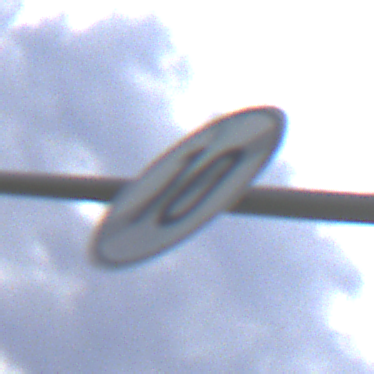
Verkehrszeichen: EndeGeschwindigkeit10
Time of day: Midday
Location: Outdoor (Nature)
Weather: PartlyCloudy
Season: NotSpecified
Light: Natural